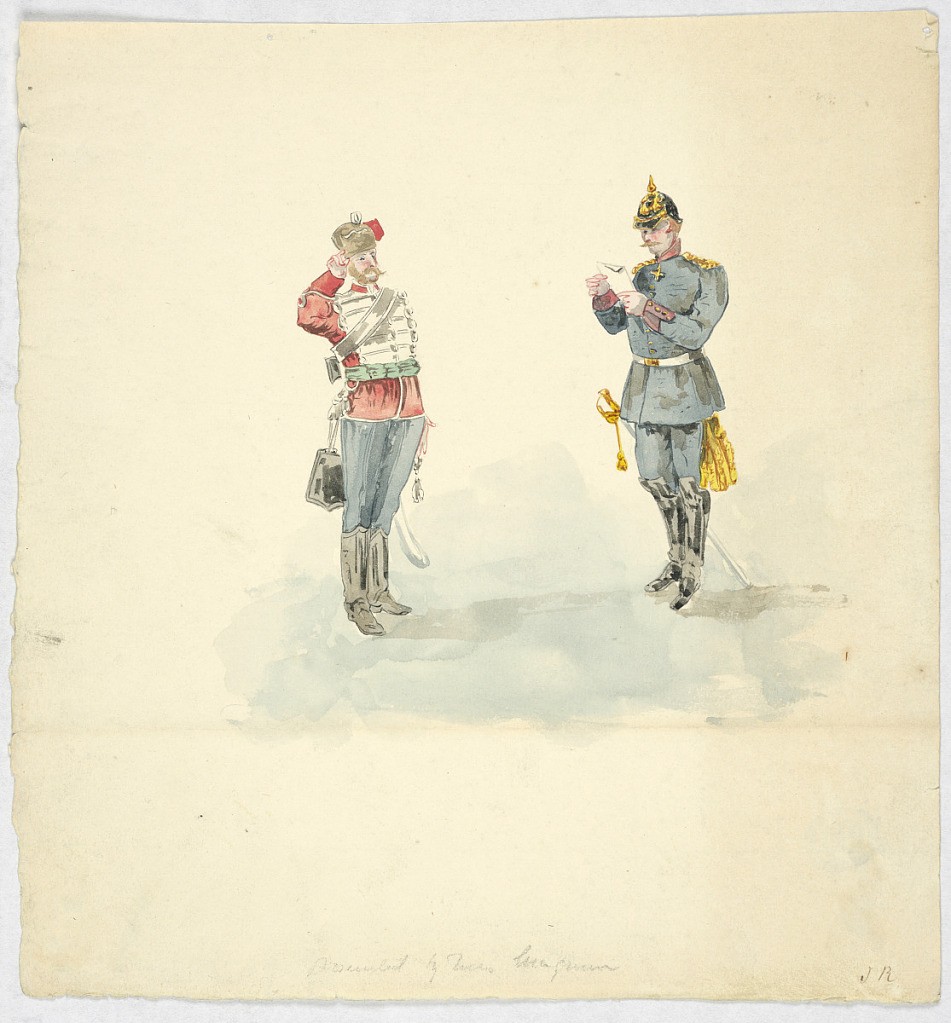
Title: Costumes of a German Red Hussar and an Officer of German Infantry
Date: ca. 1880
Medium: Graphite, brush and watercolor on paper
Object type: Drawing
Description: The Hussar stands saluting at left. The officer is at right, reading a message. The uniforms seem not to be correctly rendered.